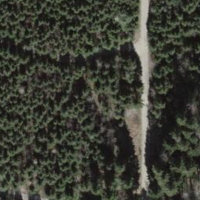
EUNIS habitat code: 43
Species observed at this site:
Equisetum sylvaticum